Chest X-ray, PA view. Patient: 50 years old, sex F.
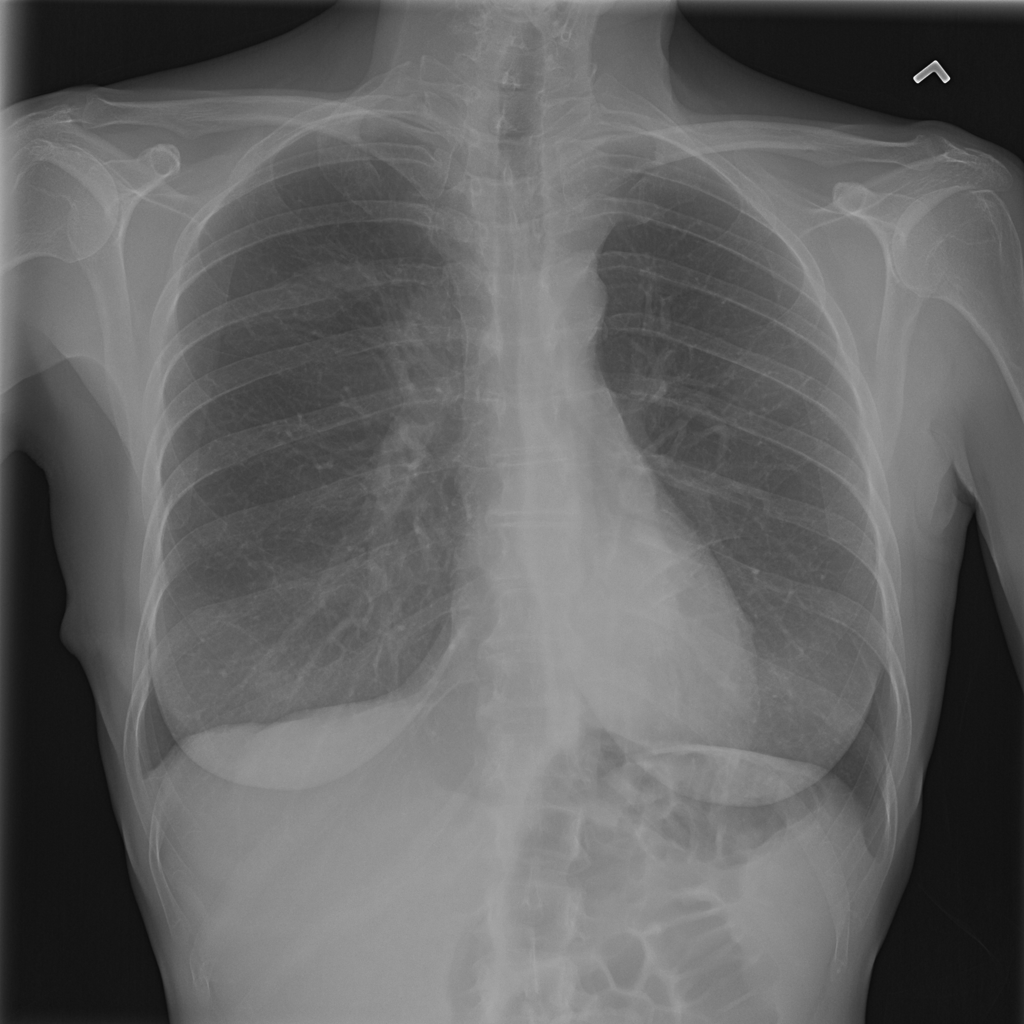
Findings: Nodule